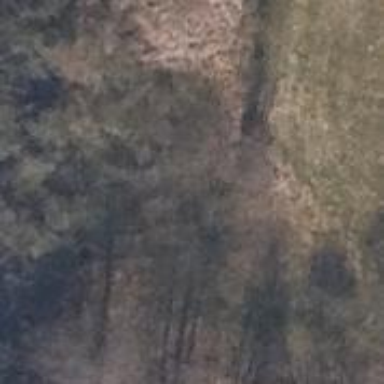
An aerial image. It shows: Culvert tunnel.